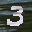
Label: 3